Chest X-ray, AP view. Patient: 56 years old, sex F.
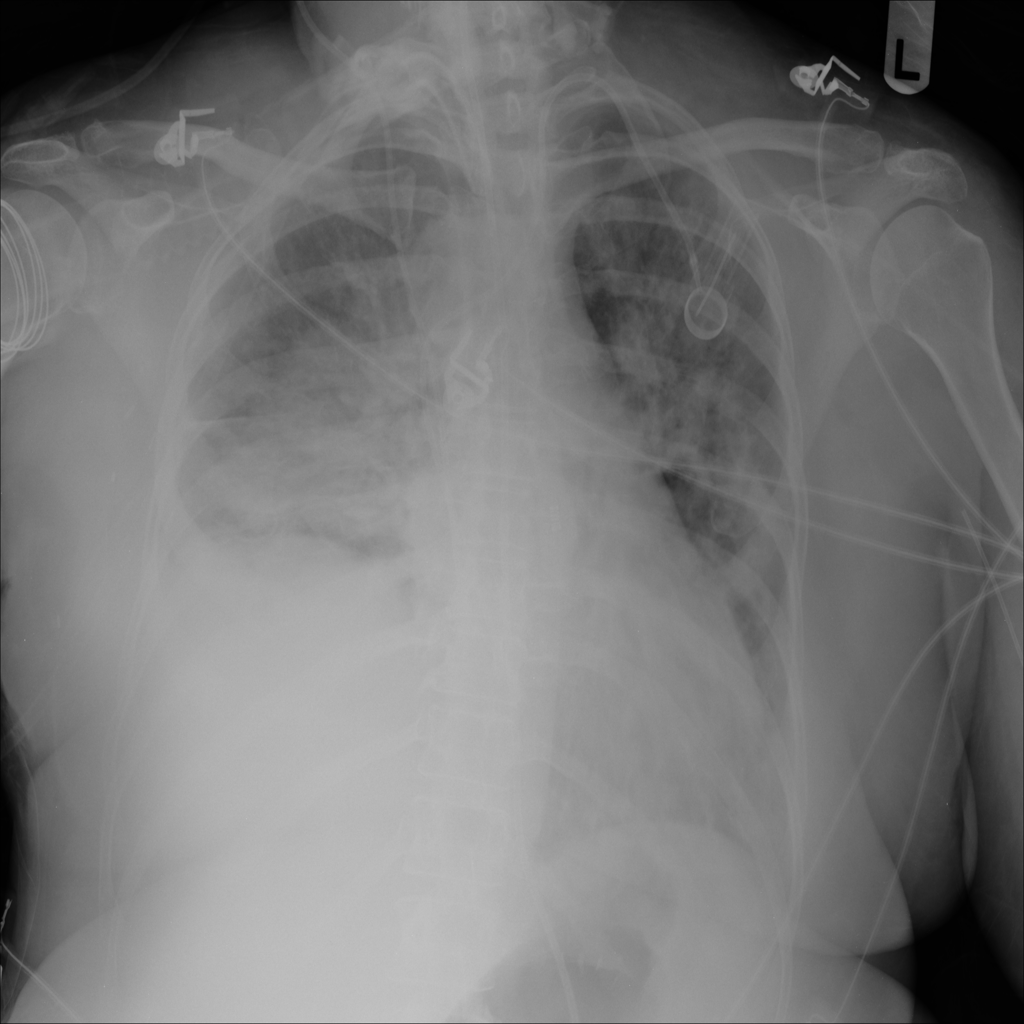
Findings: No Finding